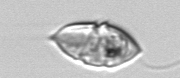
Label: Gyrodinium